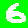
Digit: 6